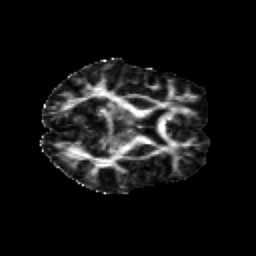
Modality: FA
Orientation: axial
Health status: healthy
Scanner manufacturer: siemens
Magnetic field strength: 3 T
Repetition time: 12 s
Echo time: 0.092 s